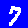
Digit: 7